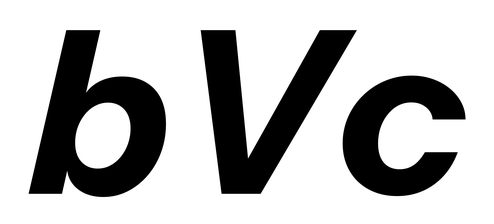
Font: InstrumentSans-Italic_Bold_Italic